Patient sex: M
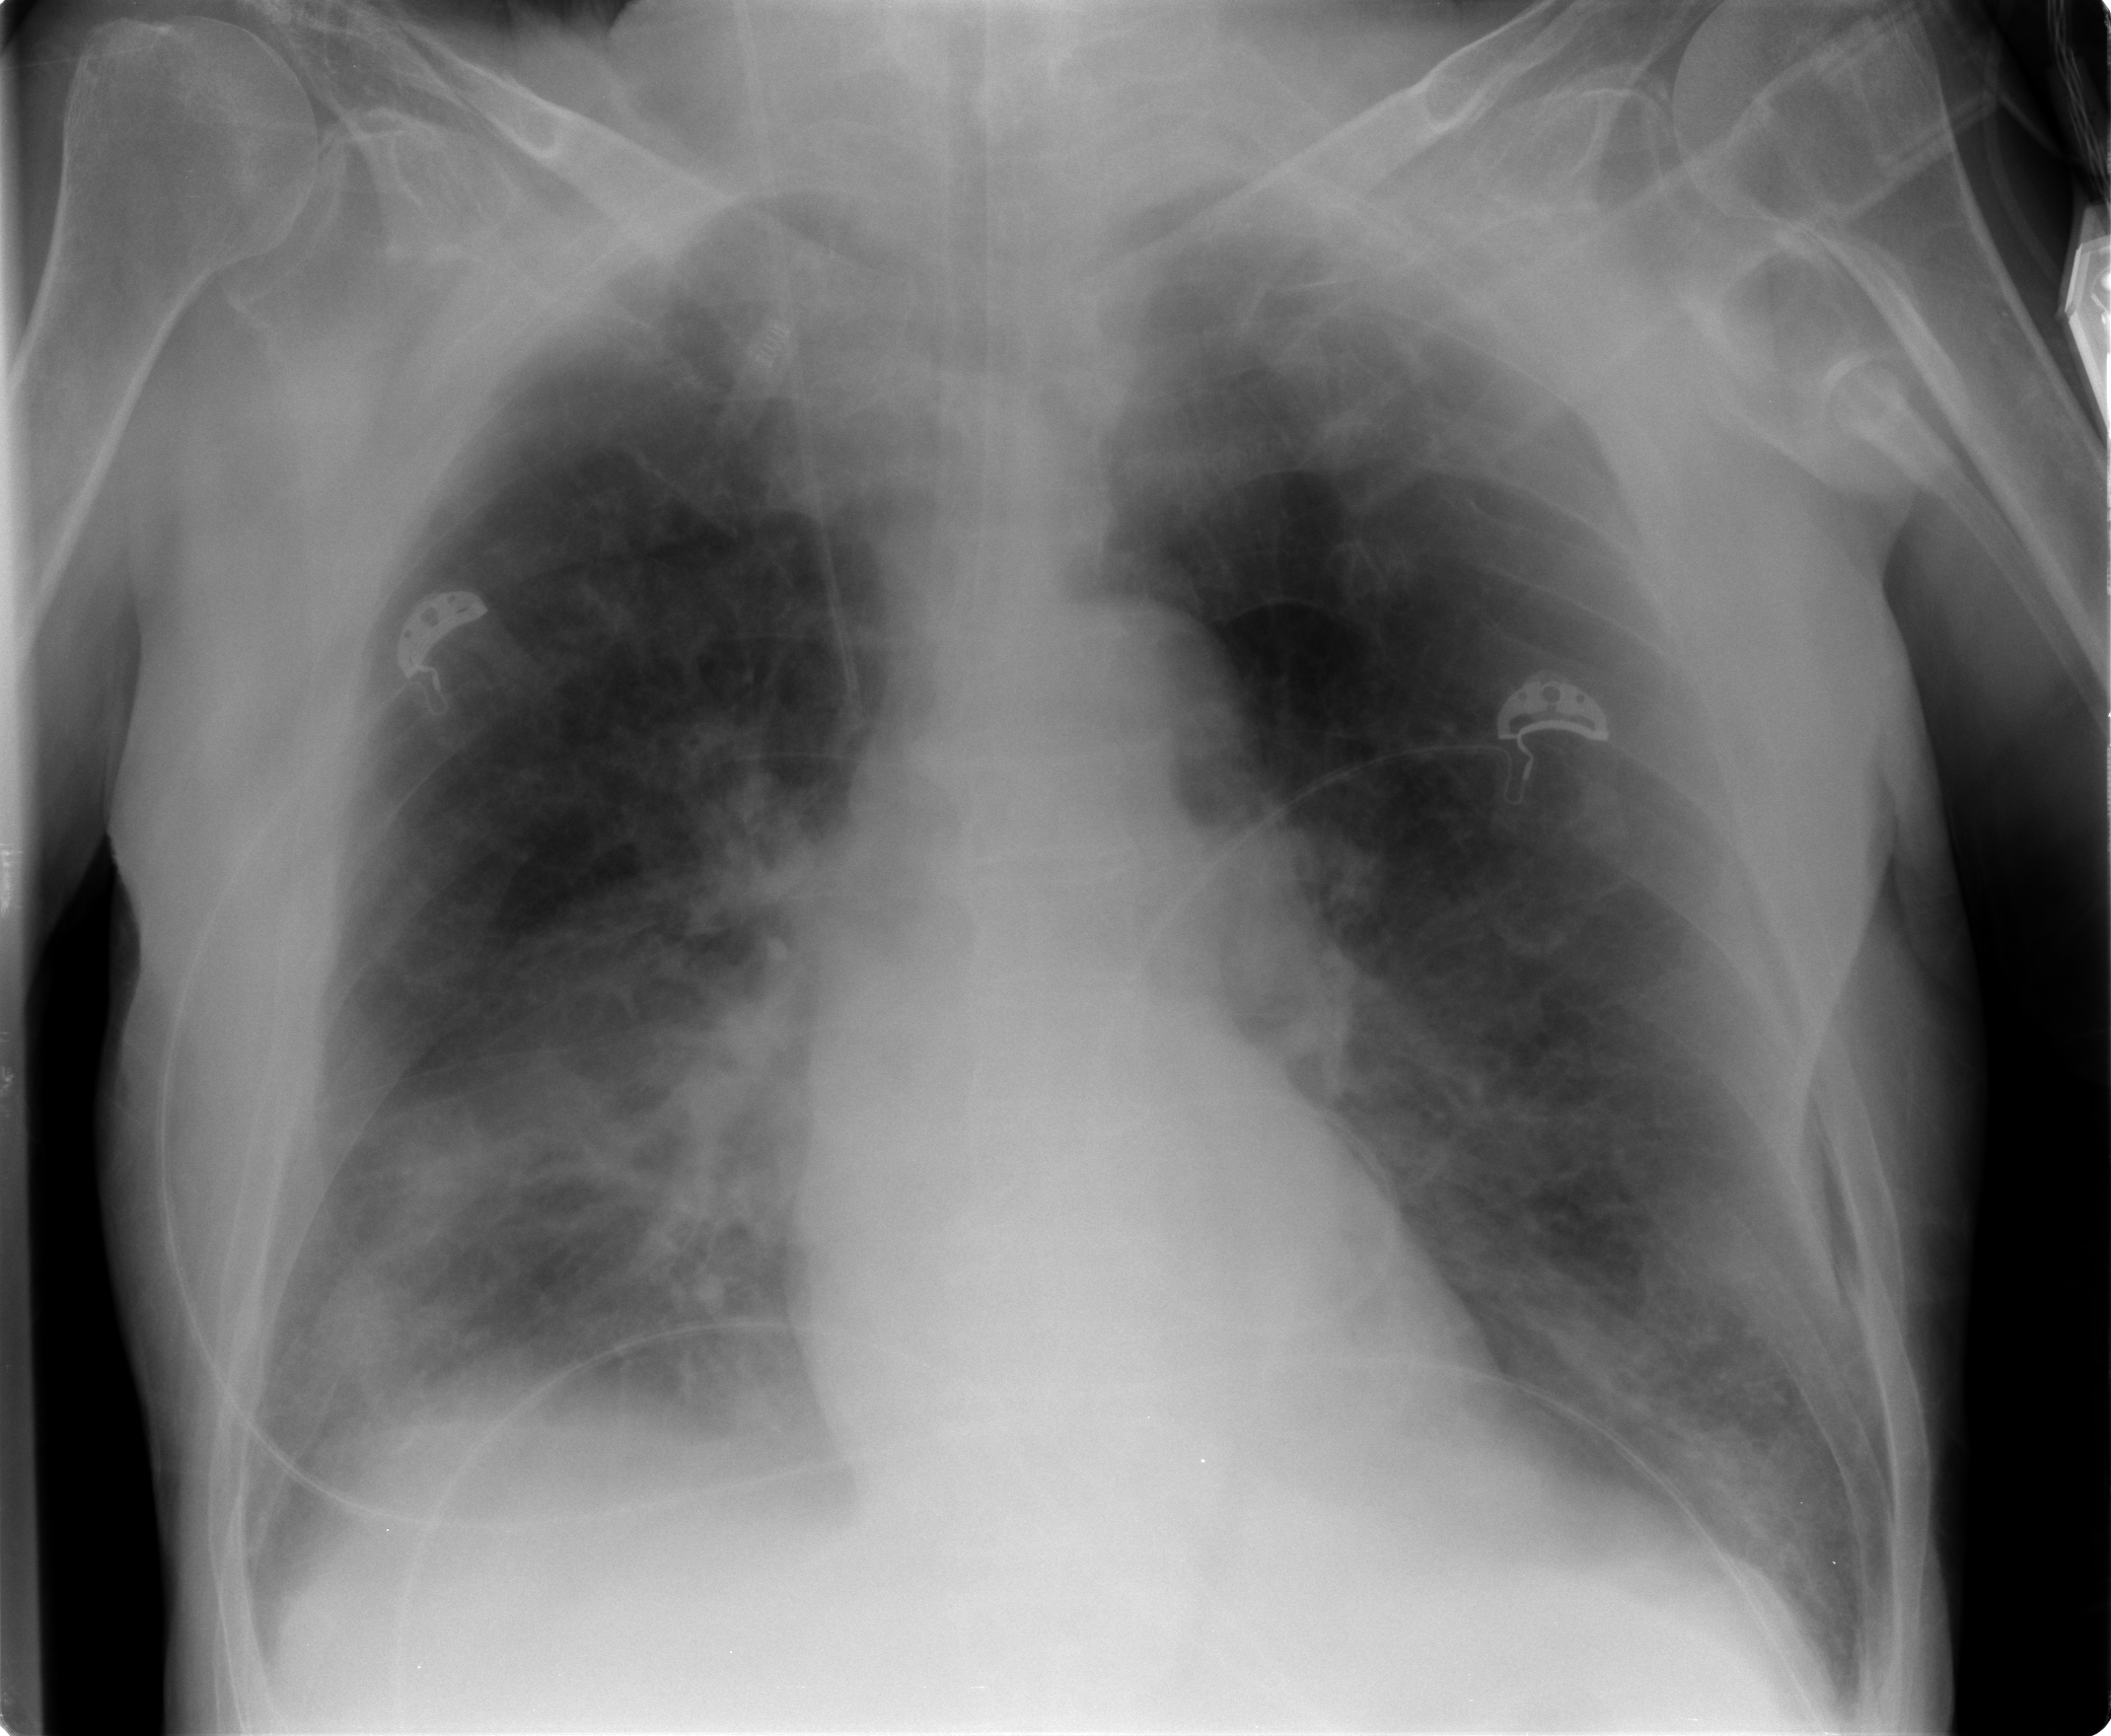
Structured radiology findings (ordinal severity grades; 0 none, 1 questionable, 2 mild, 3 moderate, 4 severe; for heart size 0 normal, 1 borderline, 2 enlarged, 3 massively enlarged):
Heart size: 0
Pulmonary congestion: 0
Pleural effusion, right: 0
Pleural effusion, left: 0
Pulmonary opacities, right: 2
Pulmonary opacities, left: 2
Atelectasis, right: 2
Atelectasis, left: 0